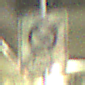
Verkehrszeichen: EndeEingeschraenktesHalteverbotZone
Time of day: NotSpecified
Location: Indoor (Special)
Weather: NotSpecified
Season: NotSpecified
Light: Artificial